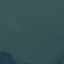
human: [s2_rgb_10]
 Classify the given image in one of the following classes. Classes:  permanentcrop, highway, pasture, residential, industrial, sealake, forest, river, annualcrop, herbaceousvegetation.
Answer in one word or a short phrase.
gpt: SeaLake